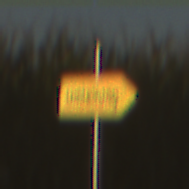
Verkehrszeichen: UmleitungswegweiserRechtsweisend
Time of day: SunriseSunset
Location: Outdoor (RoadRail)
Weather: Clear
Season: NotSpecified
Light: Natural